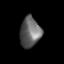
Tissue: lung
Cell type: Epithelial cells
Senescence score: 0.1614
Nuclear area (px): 612
Mean DAPI intensity: 99.389